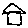
Label: house